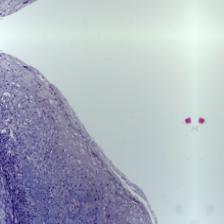
Diagnosis: OSCC